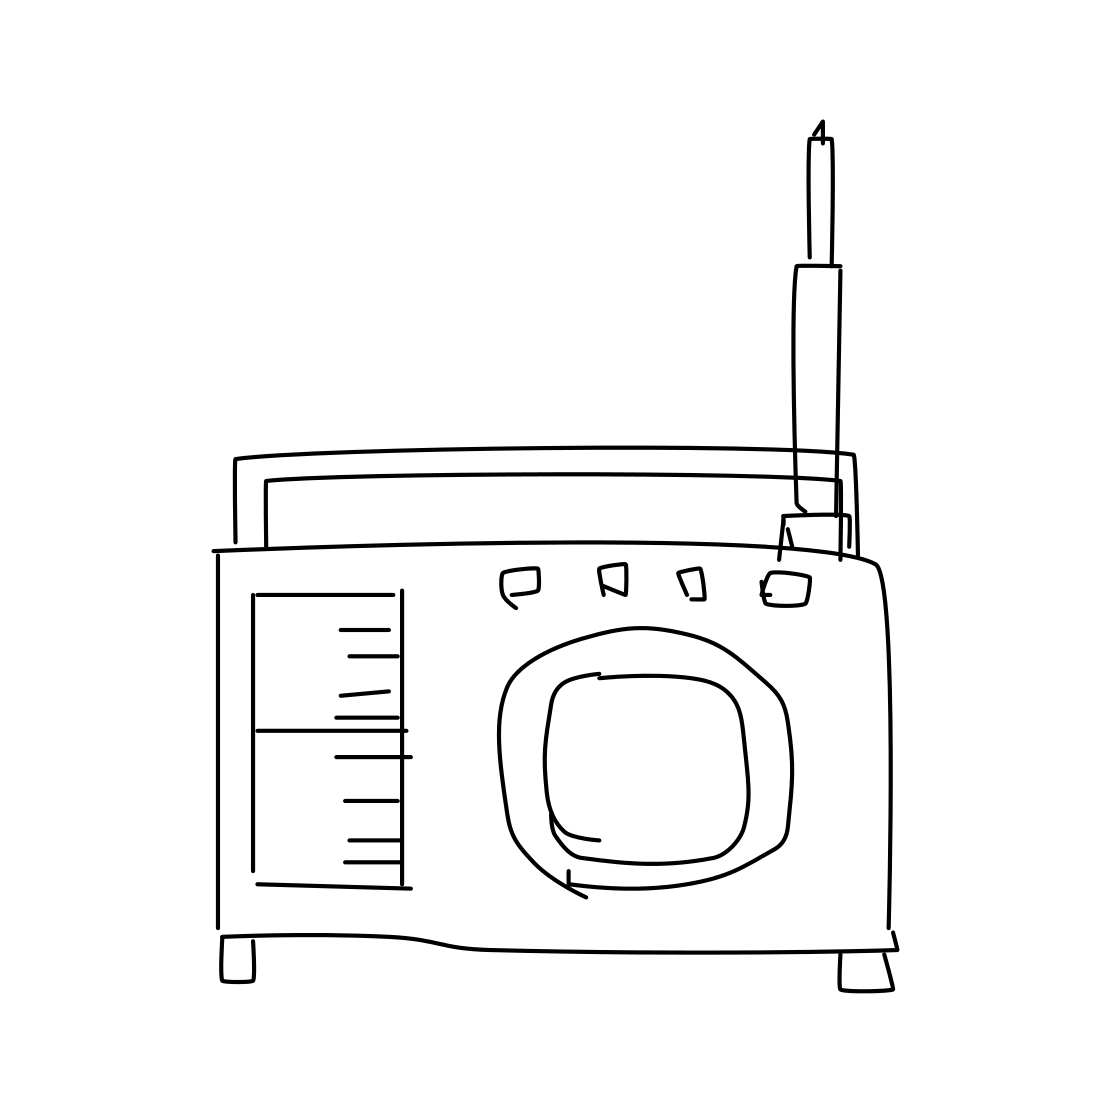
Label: radio